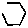
Label: hexagon